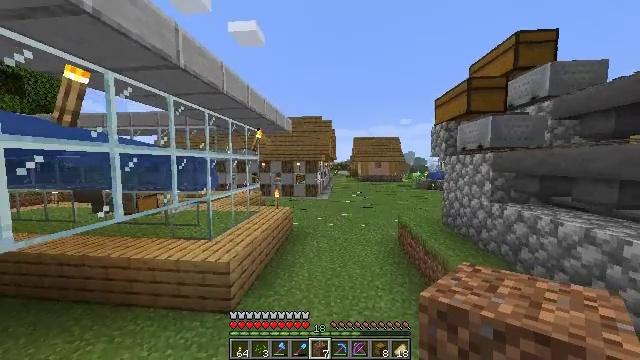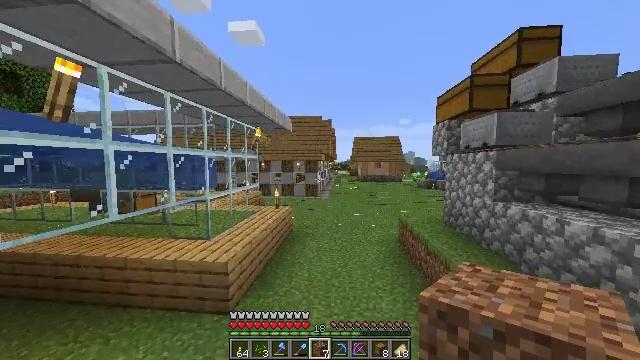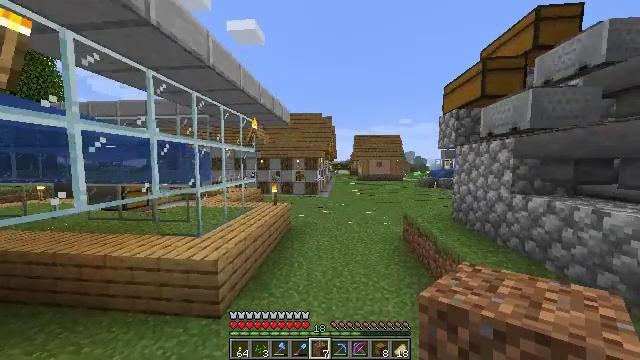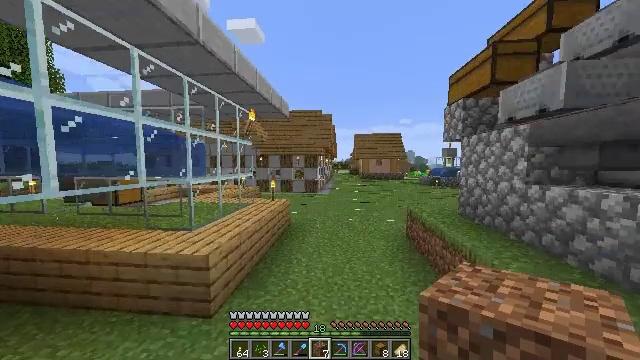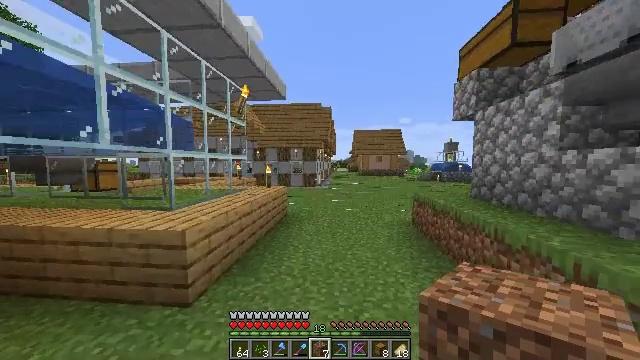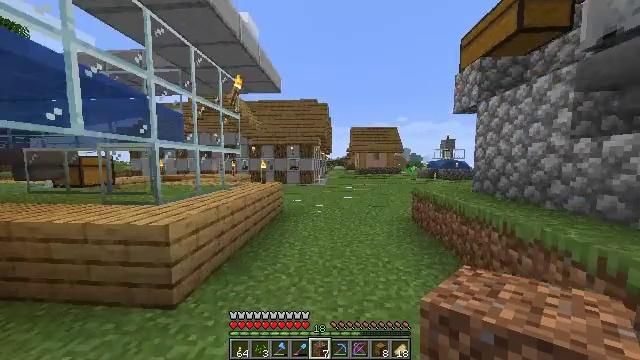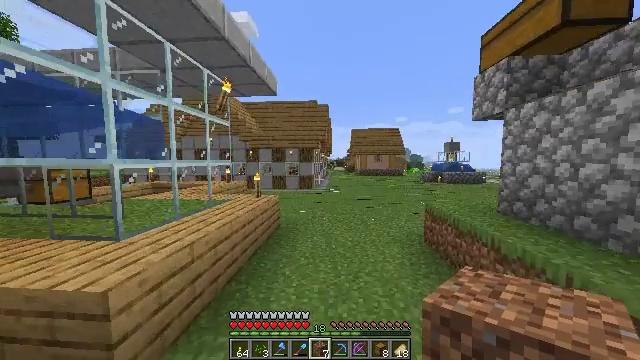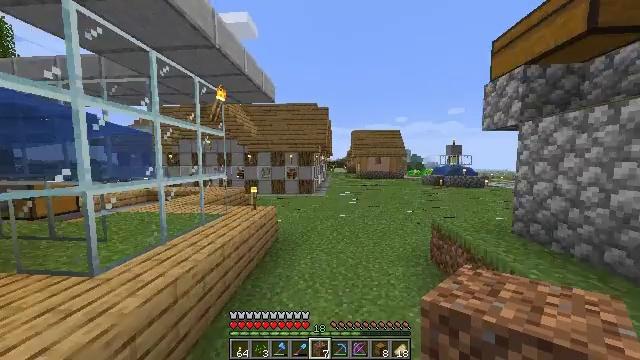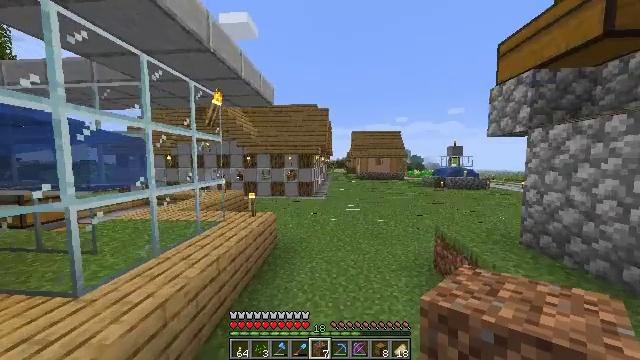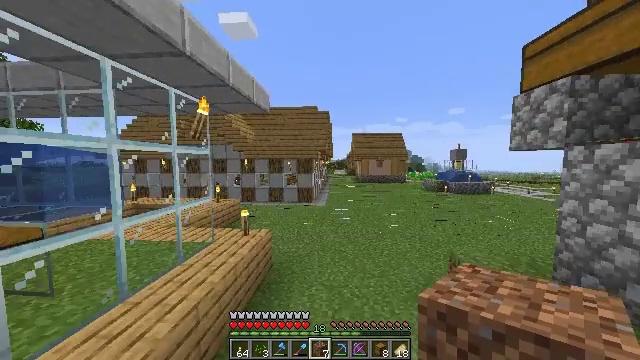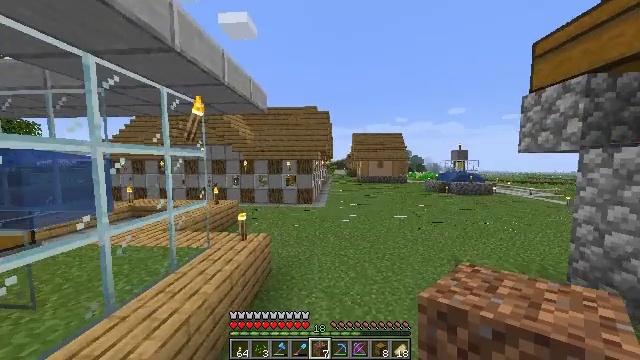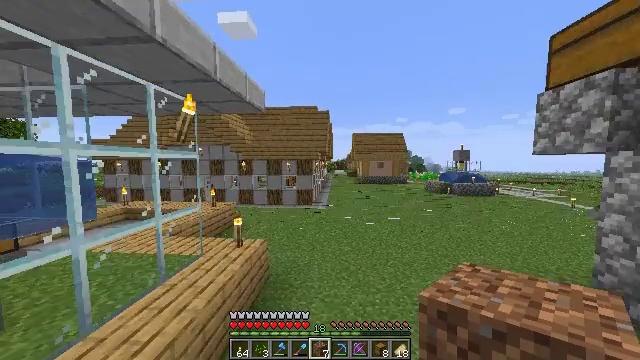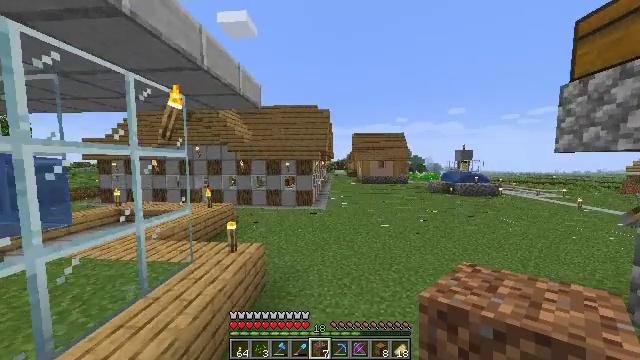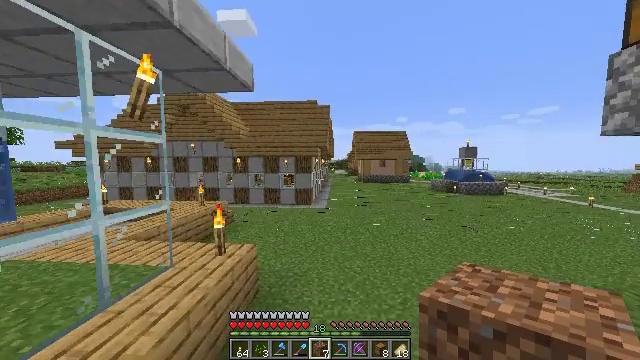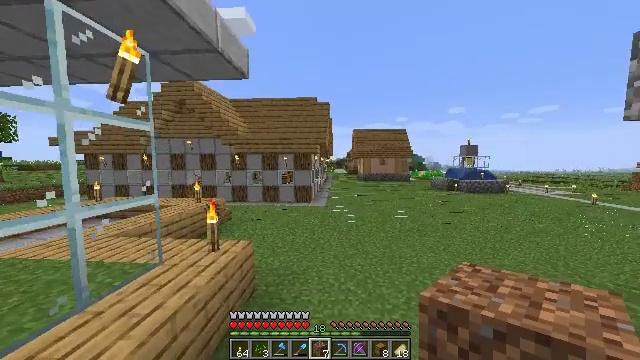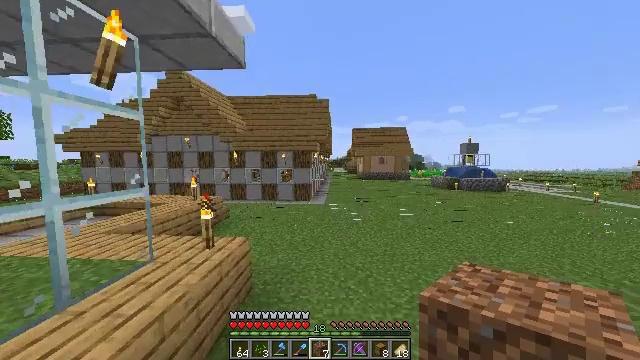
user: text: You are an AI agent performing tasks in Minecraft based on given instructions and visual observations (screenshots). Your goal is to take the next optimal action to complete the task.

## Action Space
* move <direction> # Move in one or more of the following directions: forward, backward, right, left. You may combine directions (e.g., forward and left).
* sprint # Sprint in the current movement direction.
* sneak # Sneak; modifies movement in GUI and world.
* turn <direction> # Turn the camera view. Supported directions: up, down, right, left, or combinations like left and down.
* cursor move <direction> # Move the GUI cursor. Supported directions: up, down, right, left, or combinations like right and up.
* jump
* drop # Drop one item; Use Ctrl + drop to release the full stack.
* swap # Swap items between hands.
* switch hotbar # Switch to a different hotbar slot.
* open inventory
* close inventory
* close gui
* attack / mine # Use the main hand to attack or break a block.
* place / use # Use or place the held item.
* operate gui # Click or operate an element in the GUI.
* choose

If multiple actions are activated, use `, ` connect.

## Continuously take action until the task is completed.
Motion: motion action
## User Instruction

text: Create an oak sign using the crafting table.
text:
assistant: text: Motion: move forward, jump
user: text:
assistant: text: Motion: move forward, jump
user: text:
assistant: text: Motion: move forward, jump
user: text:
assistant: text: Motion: move forward, sprint, jump
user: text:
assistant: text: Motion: move forward, sprint, jump
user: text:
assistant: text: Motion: move forward, sprint, jump
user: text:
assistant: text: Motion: move forward, jump
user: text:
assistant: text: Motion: move forward, jump
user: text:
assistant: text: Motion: move forward, jump
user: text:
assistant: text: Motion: move forward, jump
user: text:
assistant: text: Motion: move forward, jump
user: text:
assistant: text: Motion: move forward, jump
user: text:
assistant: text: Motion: move forward, jump
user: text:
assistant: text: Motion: move forward, sprint, jump
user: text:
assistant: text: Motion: move forward, sprint, jump
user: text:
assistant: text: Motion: move forward, sprint, jump
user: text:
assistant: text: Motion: move forward, sprint, jump
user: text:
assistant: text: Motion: move forward, jump
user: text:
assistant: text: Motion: move forward, jump
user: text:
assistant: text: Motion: move forward, jump
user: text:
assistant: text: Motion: move forward, jump
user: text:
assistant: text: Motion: move forward, turn left, jump
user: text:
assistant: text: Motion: move forward, sprint, turn left and down, jump
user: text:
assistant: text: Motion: move forward, sprint, turn left and down, jump
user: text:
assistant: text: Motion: move forward, sprint, turn left and down, jump
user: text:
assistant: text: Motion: move forward, sprint, turn left, jump
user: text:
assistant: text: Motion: move forward, turn left, jump
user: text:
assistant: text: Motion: move forward, turn left and down, jump
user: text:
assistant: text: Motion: move forward, turn left and down, jump
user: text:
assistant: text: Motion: move forward, turn left, jump